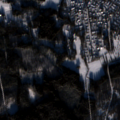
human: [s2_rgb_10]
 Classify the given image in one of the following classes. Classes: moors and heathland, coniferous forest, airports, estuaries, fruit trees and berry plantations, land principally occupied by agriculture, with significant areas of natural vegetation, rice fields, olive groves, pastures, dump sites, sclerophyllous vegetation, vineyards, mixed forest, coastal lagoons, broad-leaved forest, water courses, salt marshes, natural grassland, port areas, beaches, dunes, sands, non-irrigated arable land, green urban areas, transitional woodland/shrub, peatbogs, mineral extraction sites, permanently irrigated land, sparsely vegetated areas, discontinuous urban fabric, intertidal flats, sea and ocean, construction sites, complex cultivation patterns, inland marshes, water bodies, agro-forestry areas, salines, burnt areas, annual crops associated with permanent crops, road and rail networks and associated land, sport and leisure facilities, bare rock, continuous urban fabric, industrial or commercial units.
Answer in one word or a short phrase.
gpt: discontinuous urban fabric, mixed forest